Aerial crown-view tile of a tropical tree (Barro Colorado Island, Panama), acquired 20250414:
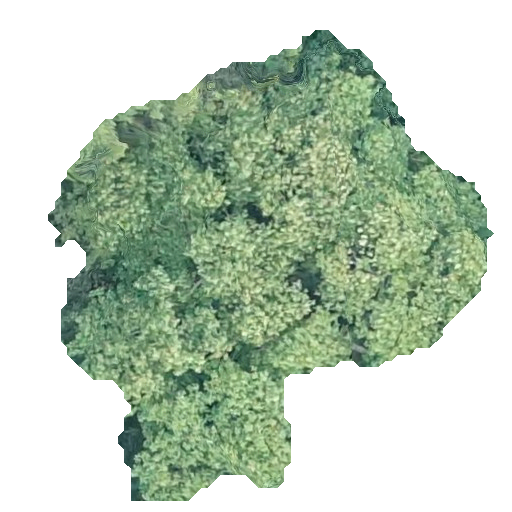
Species: Hieronyma alchorneoides
GBIF accepted scientific name: Hieronyma alchorneoides
Crown area: 189.38 m²